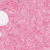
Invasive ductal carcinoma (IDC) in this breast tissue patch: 0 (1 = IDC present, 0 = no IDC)